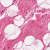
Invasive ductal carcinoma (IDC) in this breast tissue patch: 0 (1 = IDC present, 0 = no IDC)